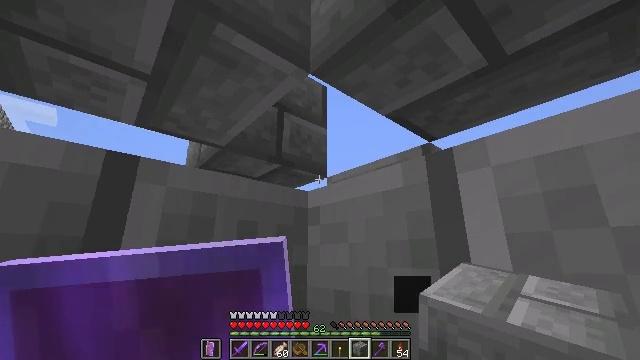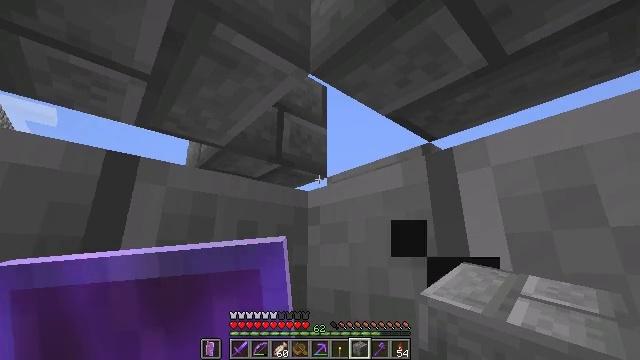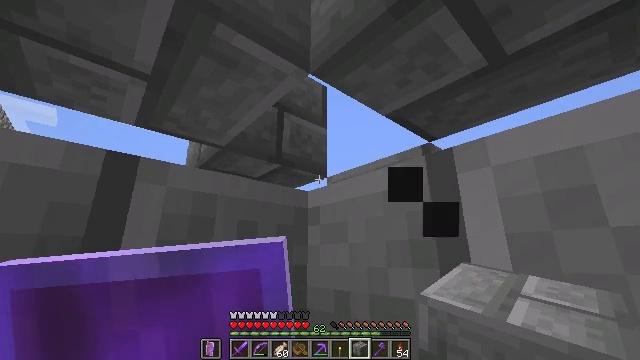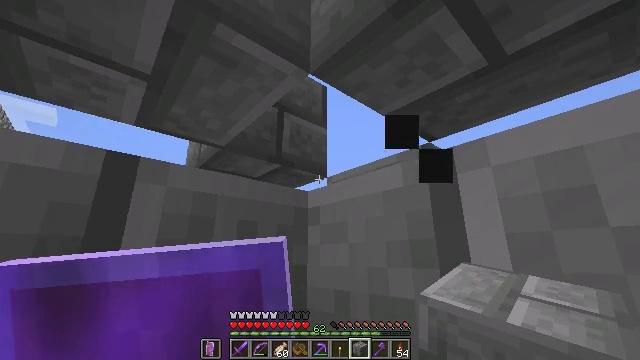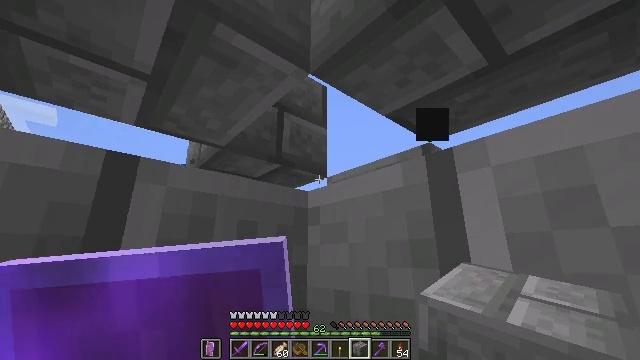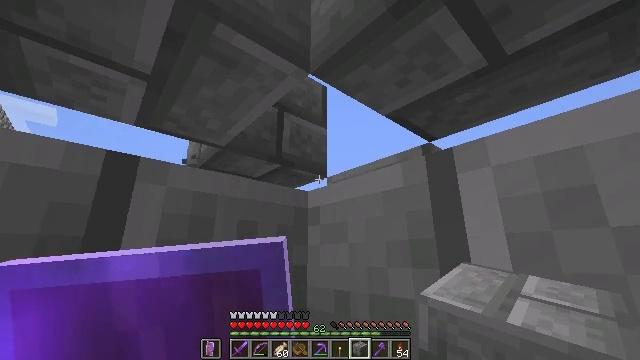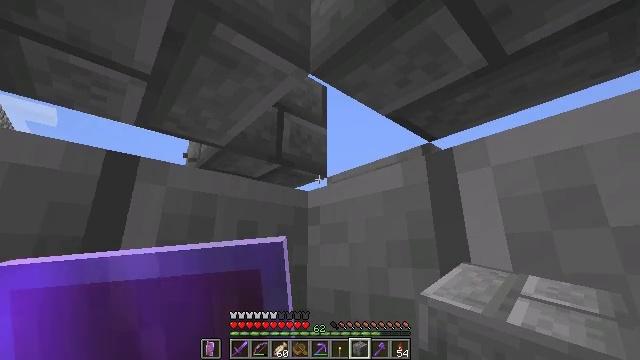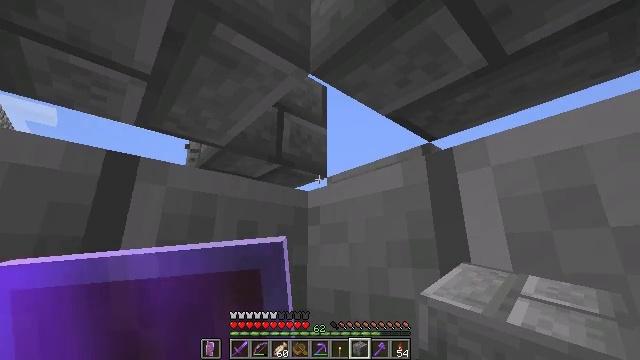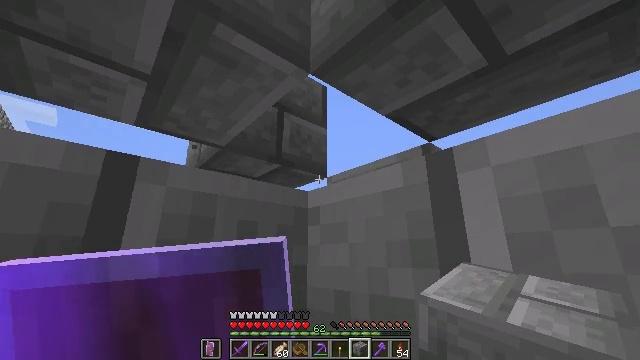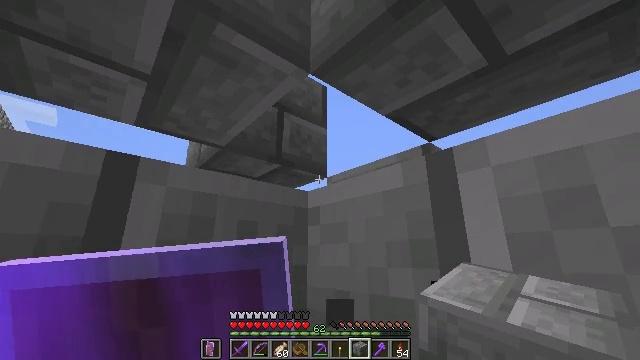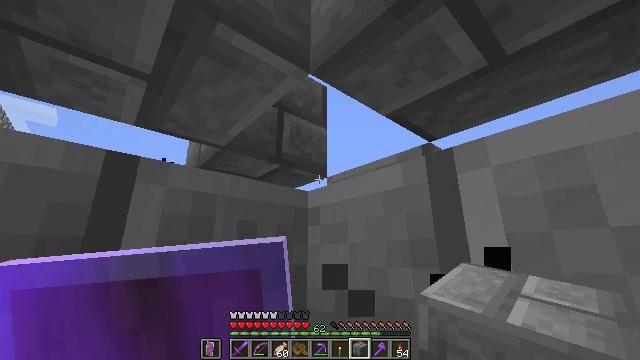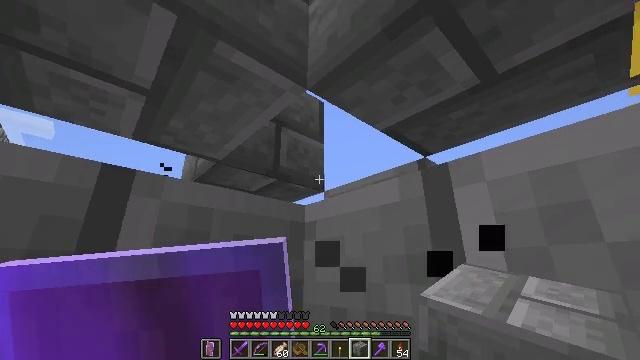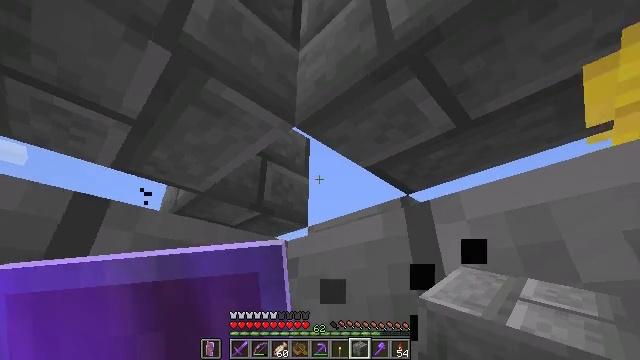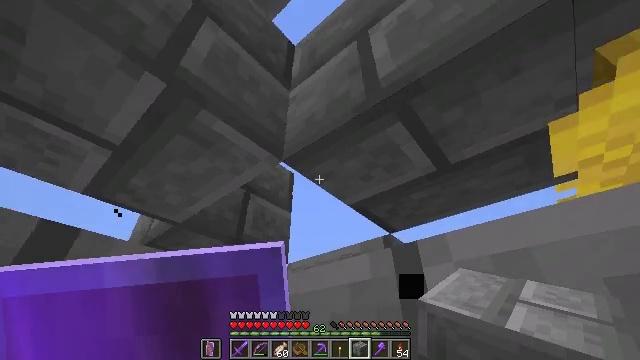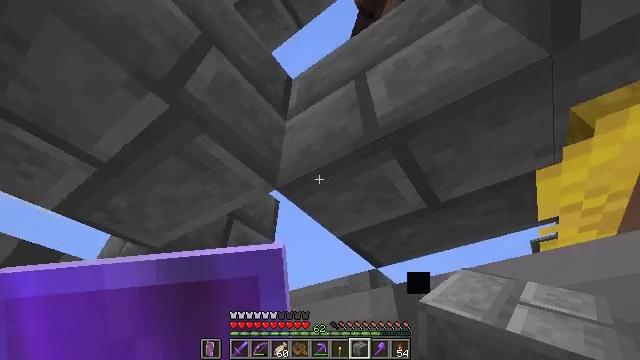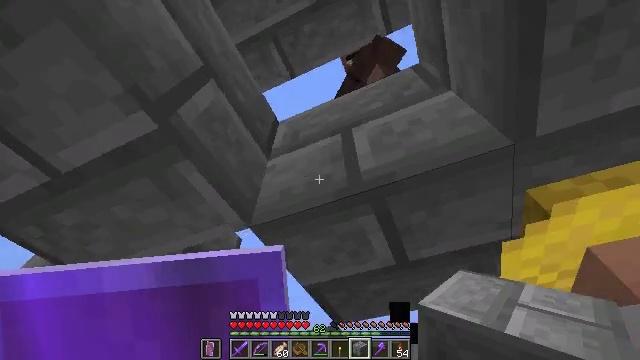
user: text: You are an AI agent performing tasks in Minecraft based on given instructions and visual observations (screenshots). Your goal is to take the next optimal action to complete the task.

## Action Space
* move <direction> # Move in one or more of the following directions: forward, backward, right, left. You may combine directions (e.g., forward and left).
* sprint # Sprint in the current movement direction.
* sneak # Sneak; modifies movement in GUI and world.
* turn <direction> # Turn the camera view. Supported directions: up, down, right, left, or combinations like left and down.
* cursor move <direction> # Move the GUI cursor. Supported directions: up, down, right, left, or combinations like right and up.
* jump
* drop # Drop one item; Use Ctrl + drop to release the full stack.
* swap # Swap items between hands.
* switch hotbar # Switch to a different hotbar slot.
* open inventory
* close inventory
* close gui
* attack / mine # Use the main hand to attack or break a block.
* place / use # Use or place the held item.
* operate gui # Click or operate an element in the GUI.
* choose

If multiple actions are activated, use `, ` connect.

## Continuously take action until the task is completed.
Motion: motion action
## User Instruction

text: Remove the stone brick slab from a structure.
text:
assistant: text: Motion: sneak
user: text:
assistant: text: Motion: sneak
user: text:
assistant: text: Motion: sneak
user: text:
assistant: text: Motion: sneak
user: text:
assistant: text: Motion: sneak
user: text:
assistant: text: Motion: sneak
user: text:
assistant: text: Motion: sneak
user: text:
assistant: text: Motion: sneak
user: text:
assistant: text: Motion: sneak
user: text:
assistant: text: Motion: sneak
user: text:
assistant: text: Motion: sneak, turn up
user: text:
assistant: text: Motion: sneak, turn right and up
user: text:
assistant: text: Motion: move left, sneak, turn right and up
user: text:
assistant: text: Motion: move left, sneak, turn right and up
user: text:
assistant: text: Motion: move left, sneak, turn right and up
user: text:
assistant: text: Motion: move left, sneak, turn right and up
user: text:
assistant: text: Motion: move left, sneak
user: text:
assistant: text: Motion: move left, sneak
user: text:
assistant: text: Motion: sneak
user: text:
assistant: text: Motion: sneak
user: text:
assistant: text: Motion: sneak
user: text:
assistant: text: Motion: sneak
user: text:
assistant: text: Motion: sneak
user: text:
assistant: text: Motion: sneak
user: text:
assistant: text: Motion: sneak
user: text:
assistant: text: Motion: sneak
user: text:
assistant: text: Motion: sneak
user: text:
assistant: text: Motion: sneak
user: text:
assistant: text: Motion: sneak
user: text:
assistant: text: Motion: sneak